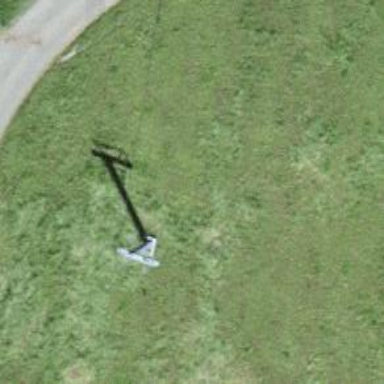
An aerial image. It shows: Pylon for aerialway.